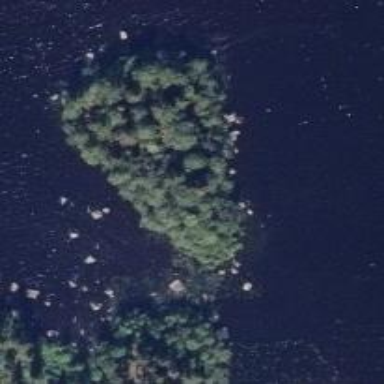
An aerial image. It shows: Islet surrounded by woodland.